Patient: sex M, age 31
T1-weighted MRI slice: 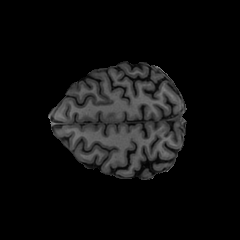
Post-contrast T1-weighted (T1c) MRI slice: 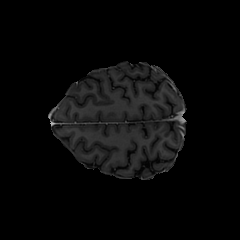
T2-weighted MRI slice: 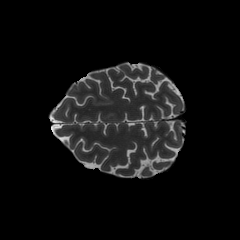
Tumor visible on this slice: no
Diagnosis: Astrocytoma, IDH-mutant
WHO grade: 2